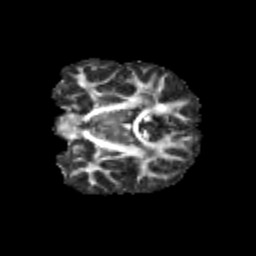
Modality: FA
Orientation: coronal
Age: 13
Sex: male
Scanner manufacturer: siemens
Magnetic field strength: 3 T
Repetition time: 3.8 s
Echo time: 0.07 s